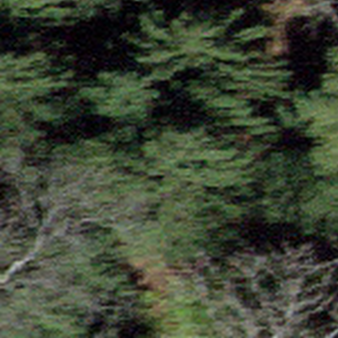
Label: other